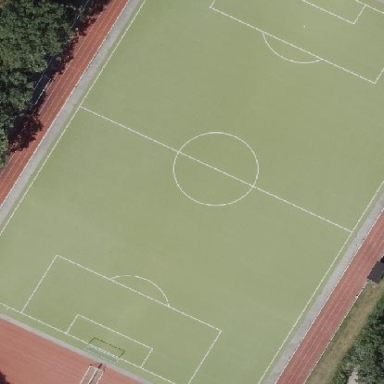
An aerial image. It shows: Sports center with facilities for soccer and athletics.